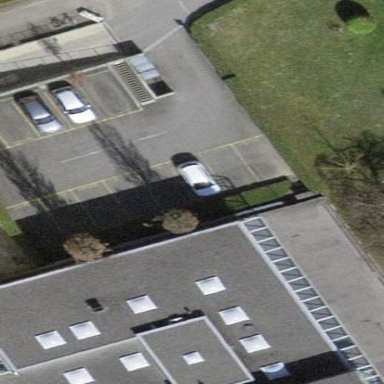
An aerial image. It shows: Parking area.